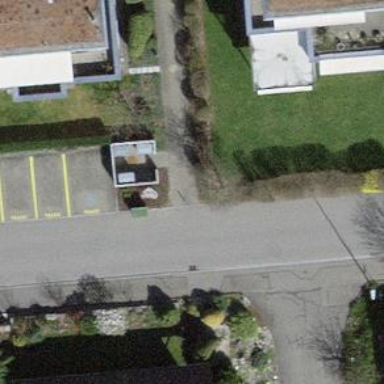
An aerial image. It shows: Bollard barrier.